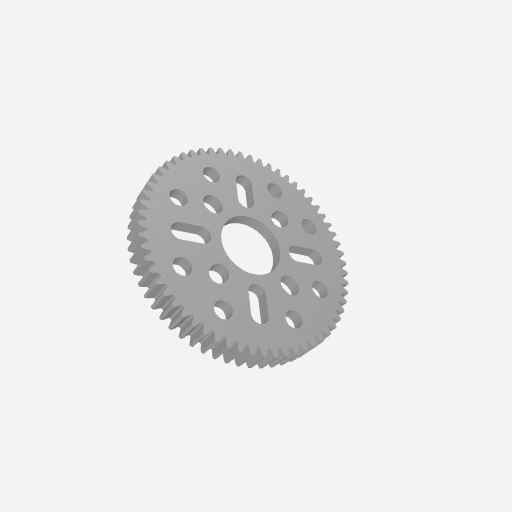
Part: HubMountAluminumGear60T